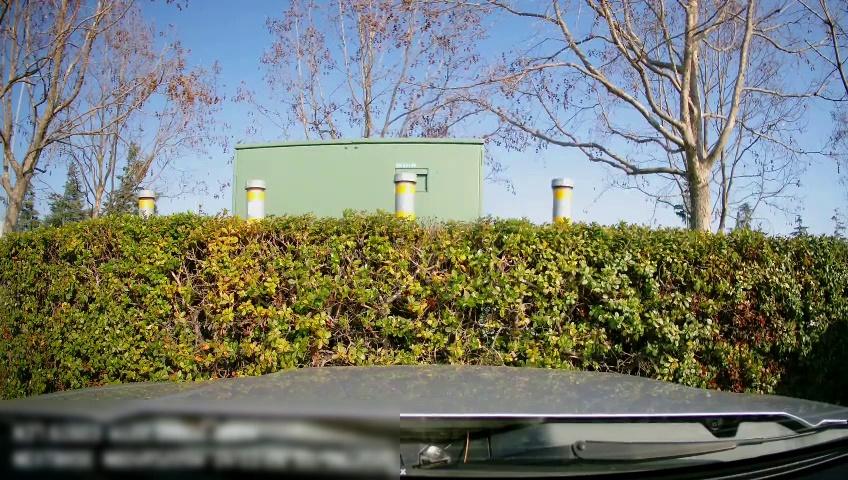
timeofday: Day
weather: Sunny